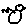
Label: bird